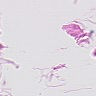
Metastatic tissue present: no